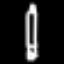
Label: pencil